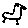
Label: bird